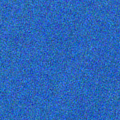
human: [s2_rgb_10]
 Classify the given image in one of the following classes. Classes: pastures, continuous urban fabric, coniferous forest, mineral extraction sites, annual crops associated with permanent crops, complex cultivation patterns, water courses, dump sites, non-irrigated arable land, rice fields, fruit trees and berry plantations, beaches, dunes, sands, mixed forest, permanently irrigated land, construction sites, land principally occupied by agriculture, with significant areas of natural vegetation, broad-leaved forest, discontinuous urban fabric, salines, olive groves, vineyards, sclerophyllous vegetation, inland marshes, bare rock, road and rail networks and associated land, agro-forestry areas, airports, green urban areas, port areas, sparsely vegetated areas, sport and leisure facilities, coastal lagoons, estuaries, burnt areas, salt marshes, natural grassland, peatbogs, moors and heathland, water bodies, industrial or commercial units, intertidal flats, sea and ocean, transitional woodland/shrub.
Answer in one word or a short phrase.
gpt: sea and ocean